Question: I want to make some fields in control panel mandatory. Whenever someone creates a new Web-Content, Structure or a Template, i want it not to be saved until the user has added some text in the description and other fields. Also i want to be able to do a grammar check of the text written in these fields. I think i probably have to use some web-services to do that. Is there anything out-of-box from Liferay to achieve this? If i have to write code, Would i be creating a hook? I want to do this on Liferay 6.1. Thank you.
Example: Make the description field as a required field in the this screen-shot, just like the name is.
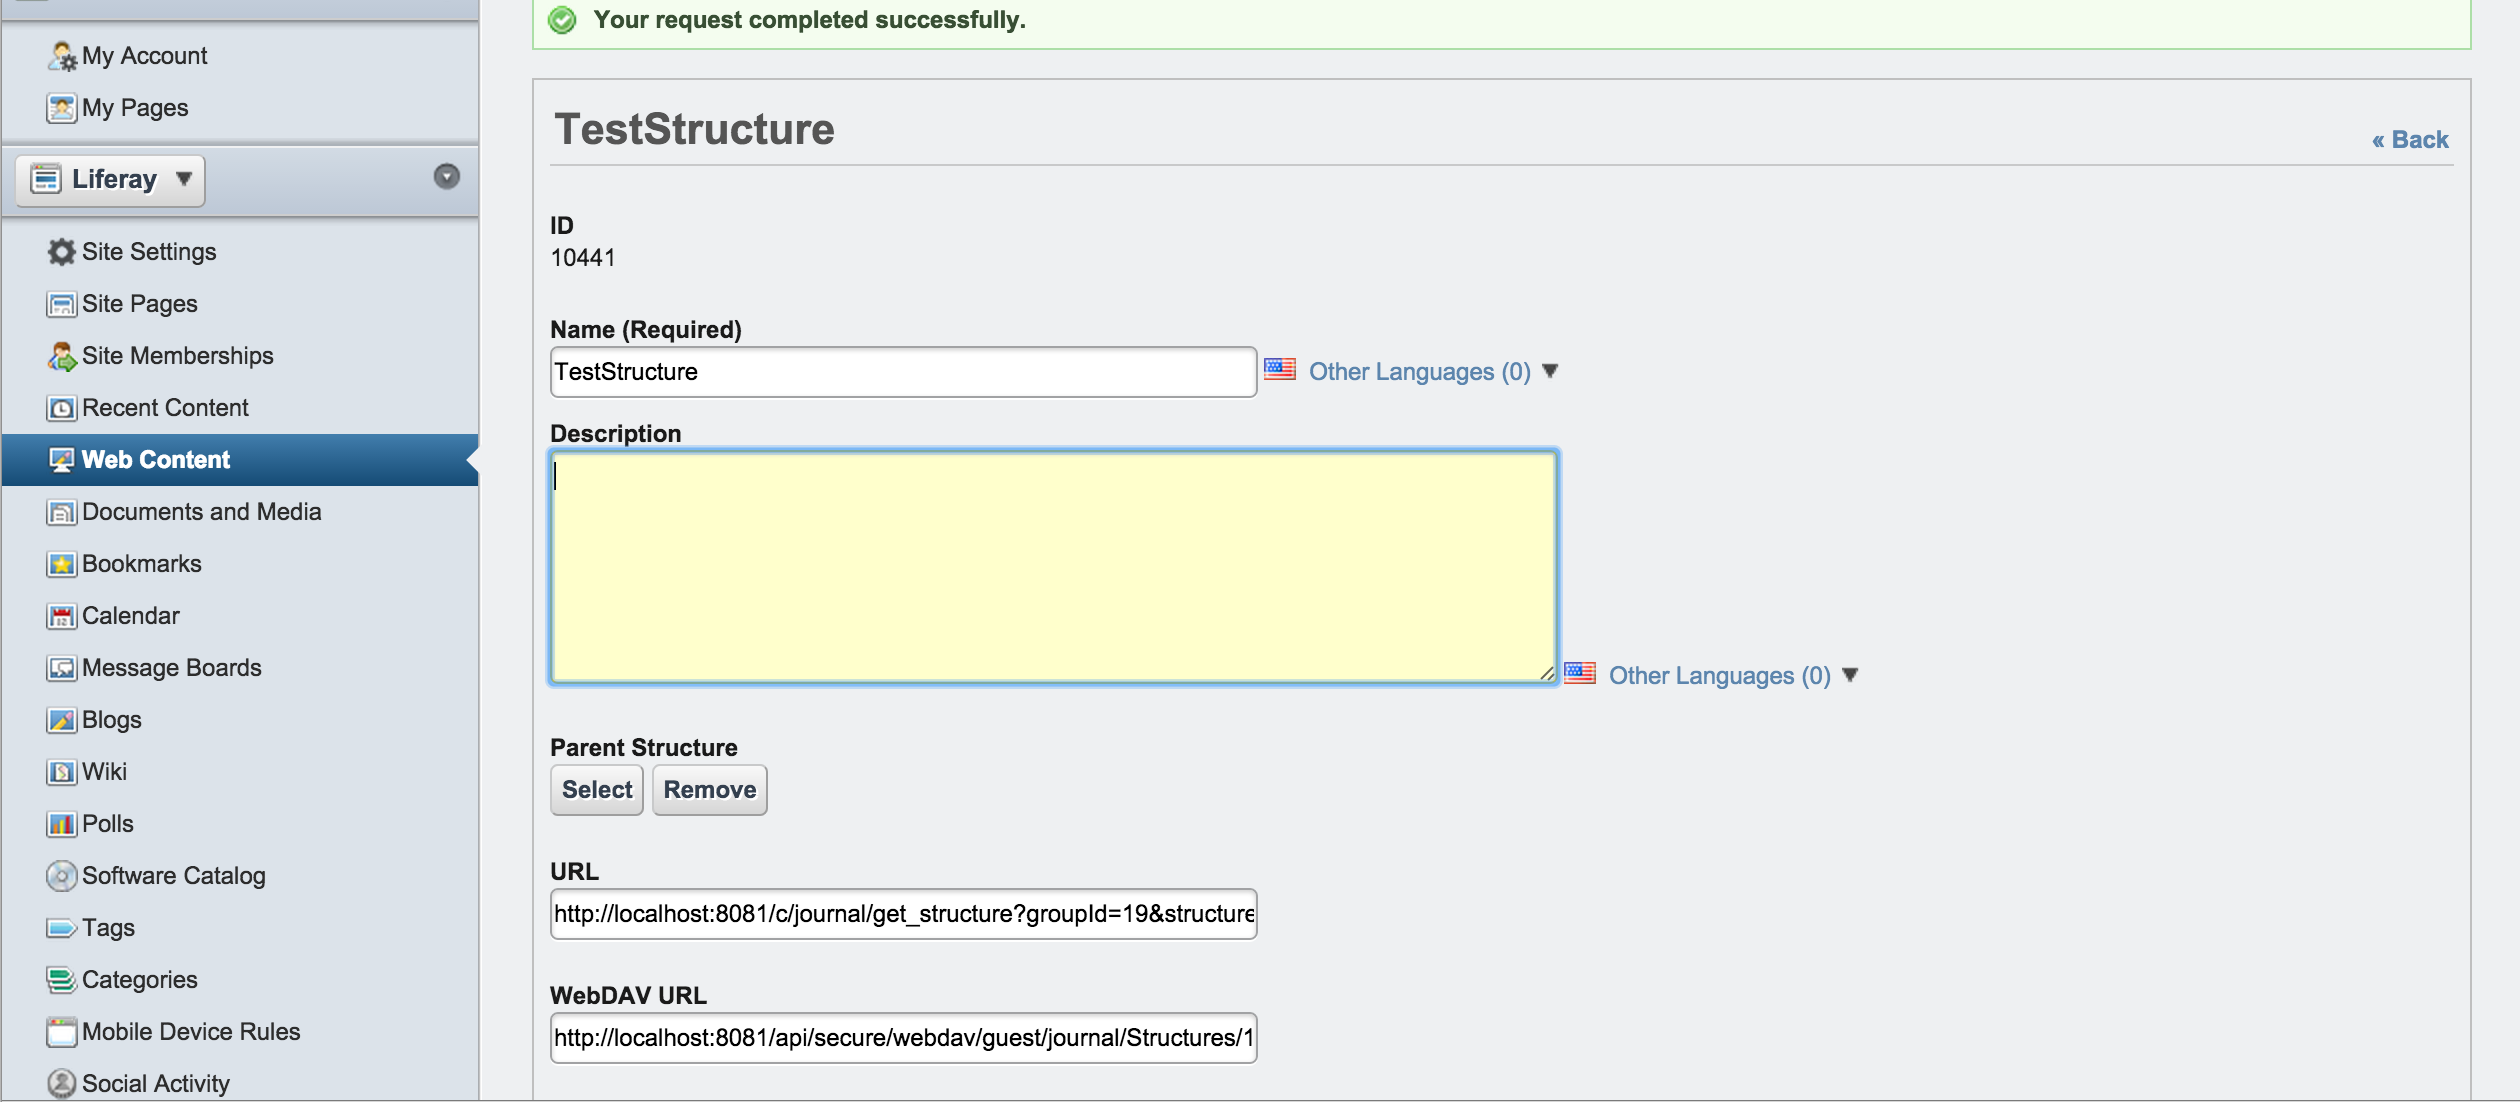
Answer: > Whenever someone creates a new Web-Content, Structure or a Template, i want it not to be saved until the user has added some text in the description and other fields.
If you are creating web-contents from the structure/template, Liferay does provide the option i.e. while creating fields in to make them compulsory while publishing the web-content.
Is this what you are looking for?? If not, Please provide a practice example.
EDIT :
: Create a "Structure" with a Fields "Description" with type HTML, and make it . Add web-content with of newly created structure.
: Create a "Hook" to add validation for basic default web-content
:
Plz look at following link : <URL>
Hope this helps.